Question: Count the number of objects in the diagram.
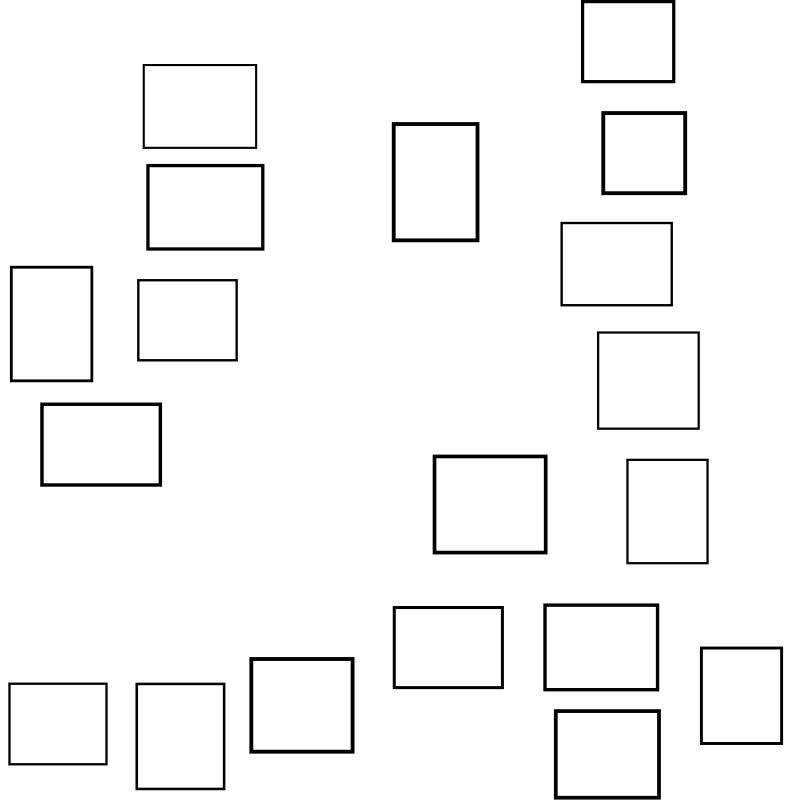
Answer: 19